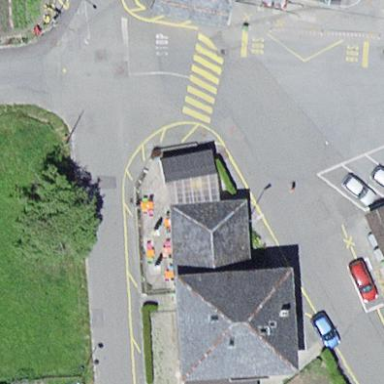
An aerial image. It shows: Restaurant building.